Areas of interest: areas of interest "Art Gallery"
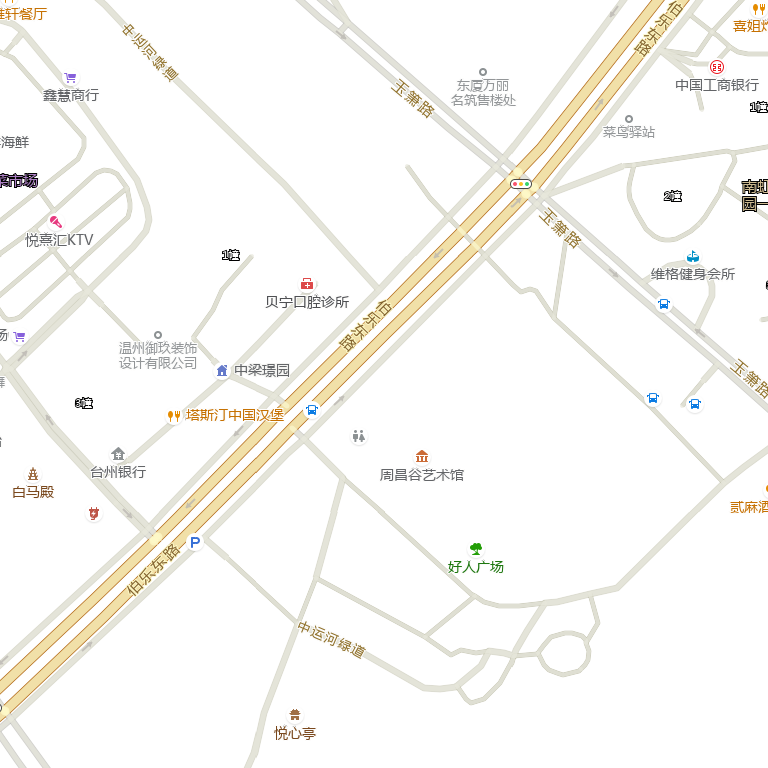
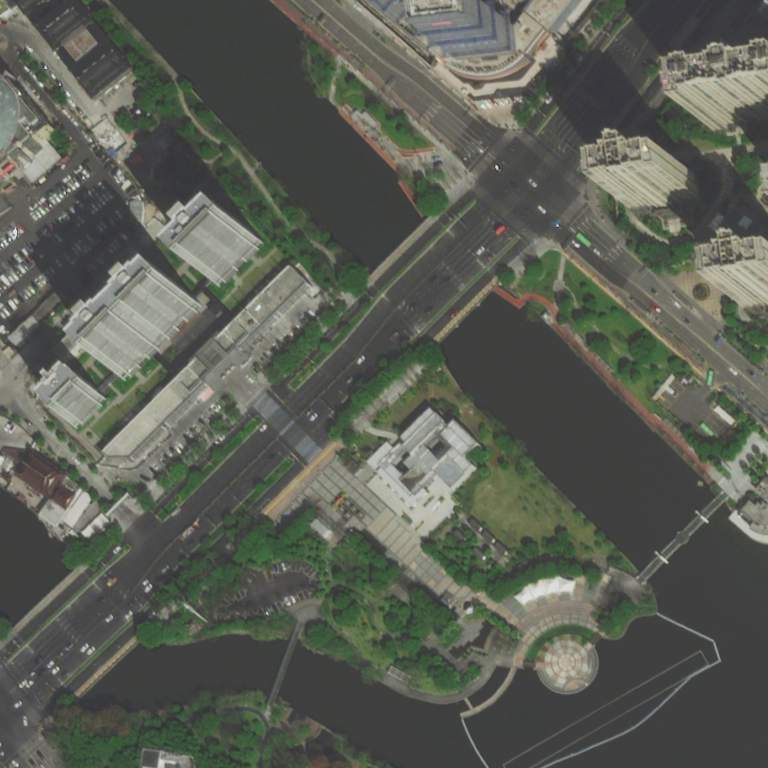